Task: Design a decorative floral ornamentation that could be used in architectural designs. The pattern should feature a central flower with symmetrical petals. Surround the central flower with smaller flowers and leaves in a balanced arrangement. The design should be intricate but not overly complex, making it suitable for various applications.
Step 505:
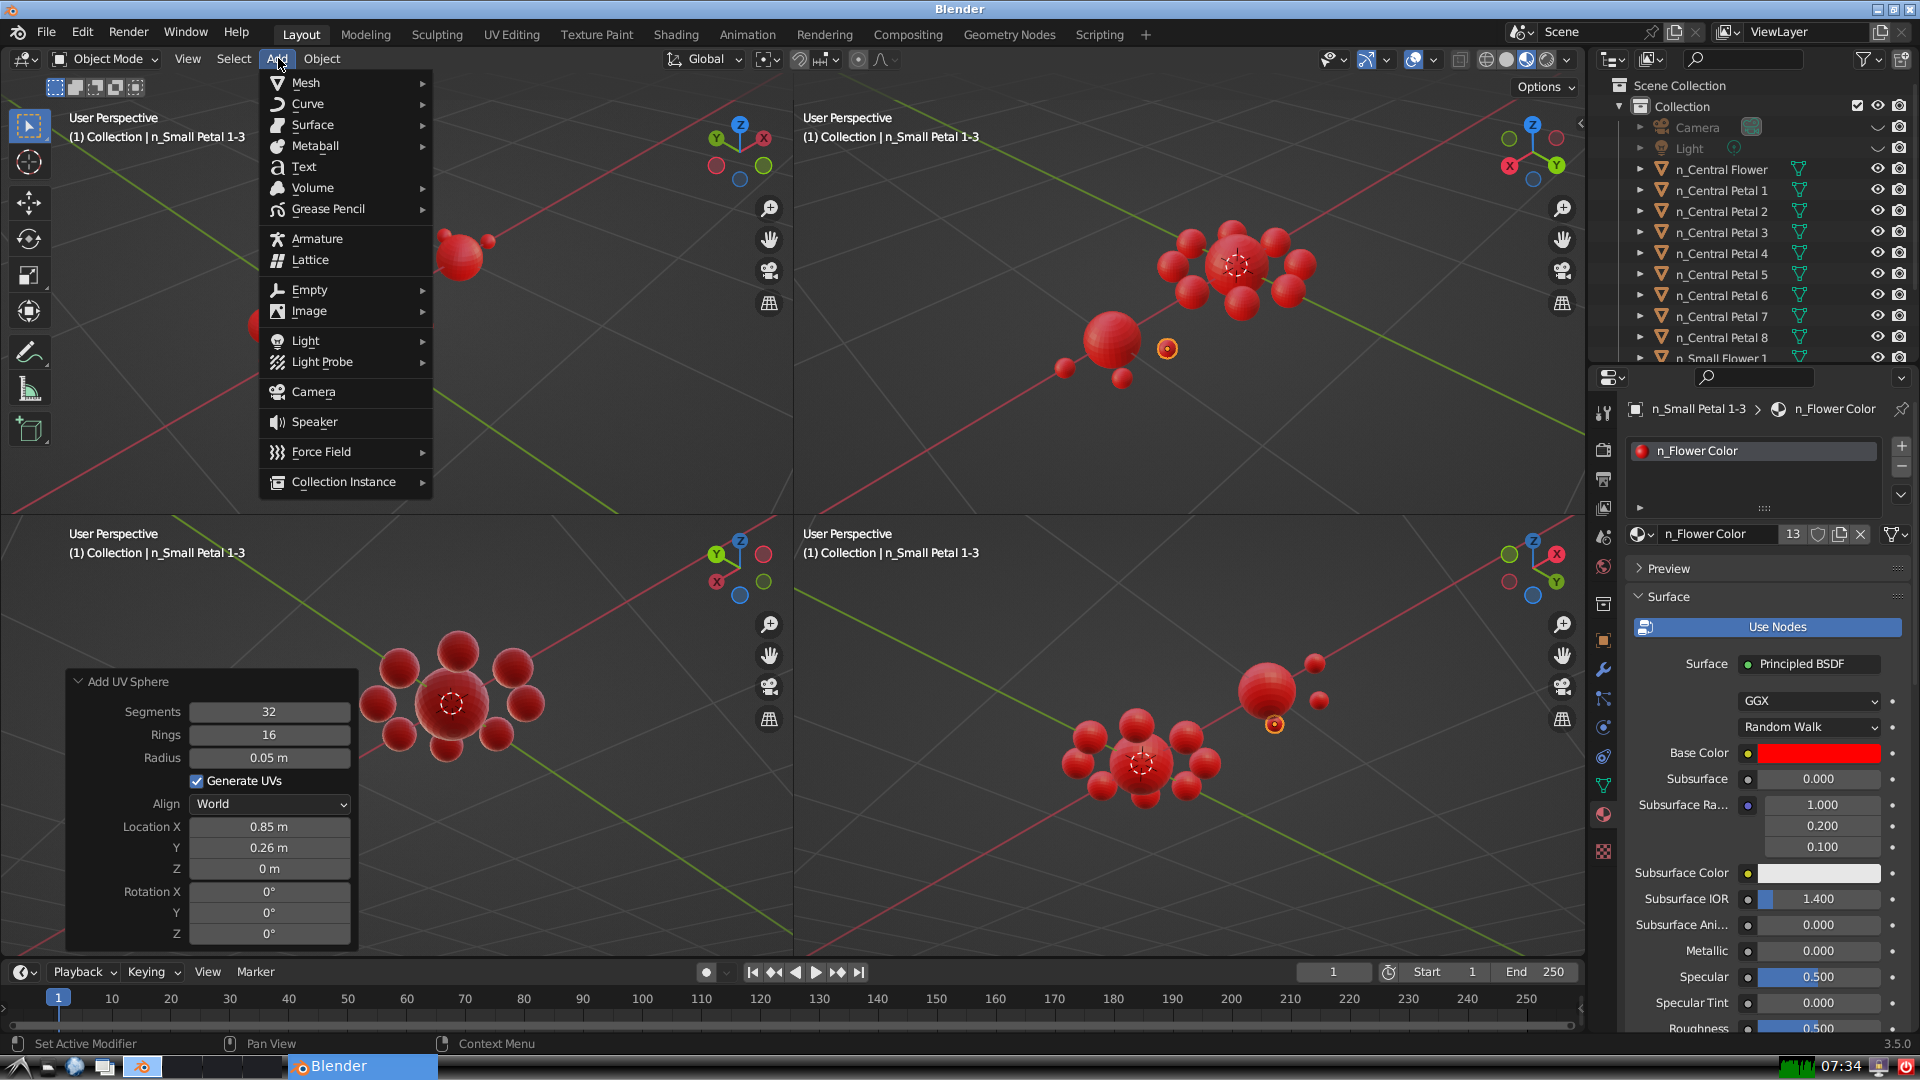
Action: {"mouse_move": [304, 82]}